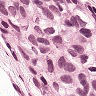
Metastatic tissue present: yes